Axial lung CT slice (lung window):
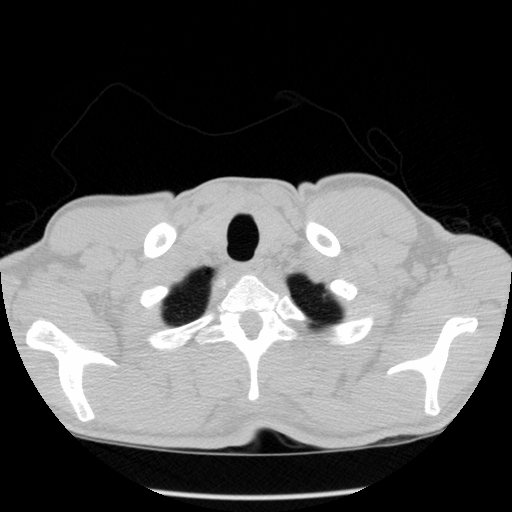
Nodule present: no